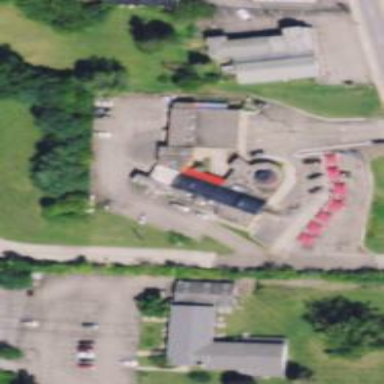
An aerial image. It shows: Building serving as car wash facility.